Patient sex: M
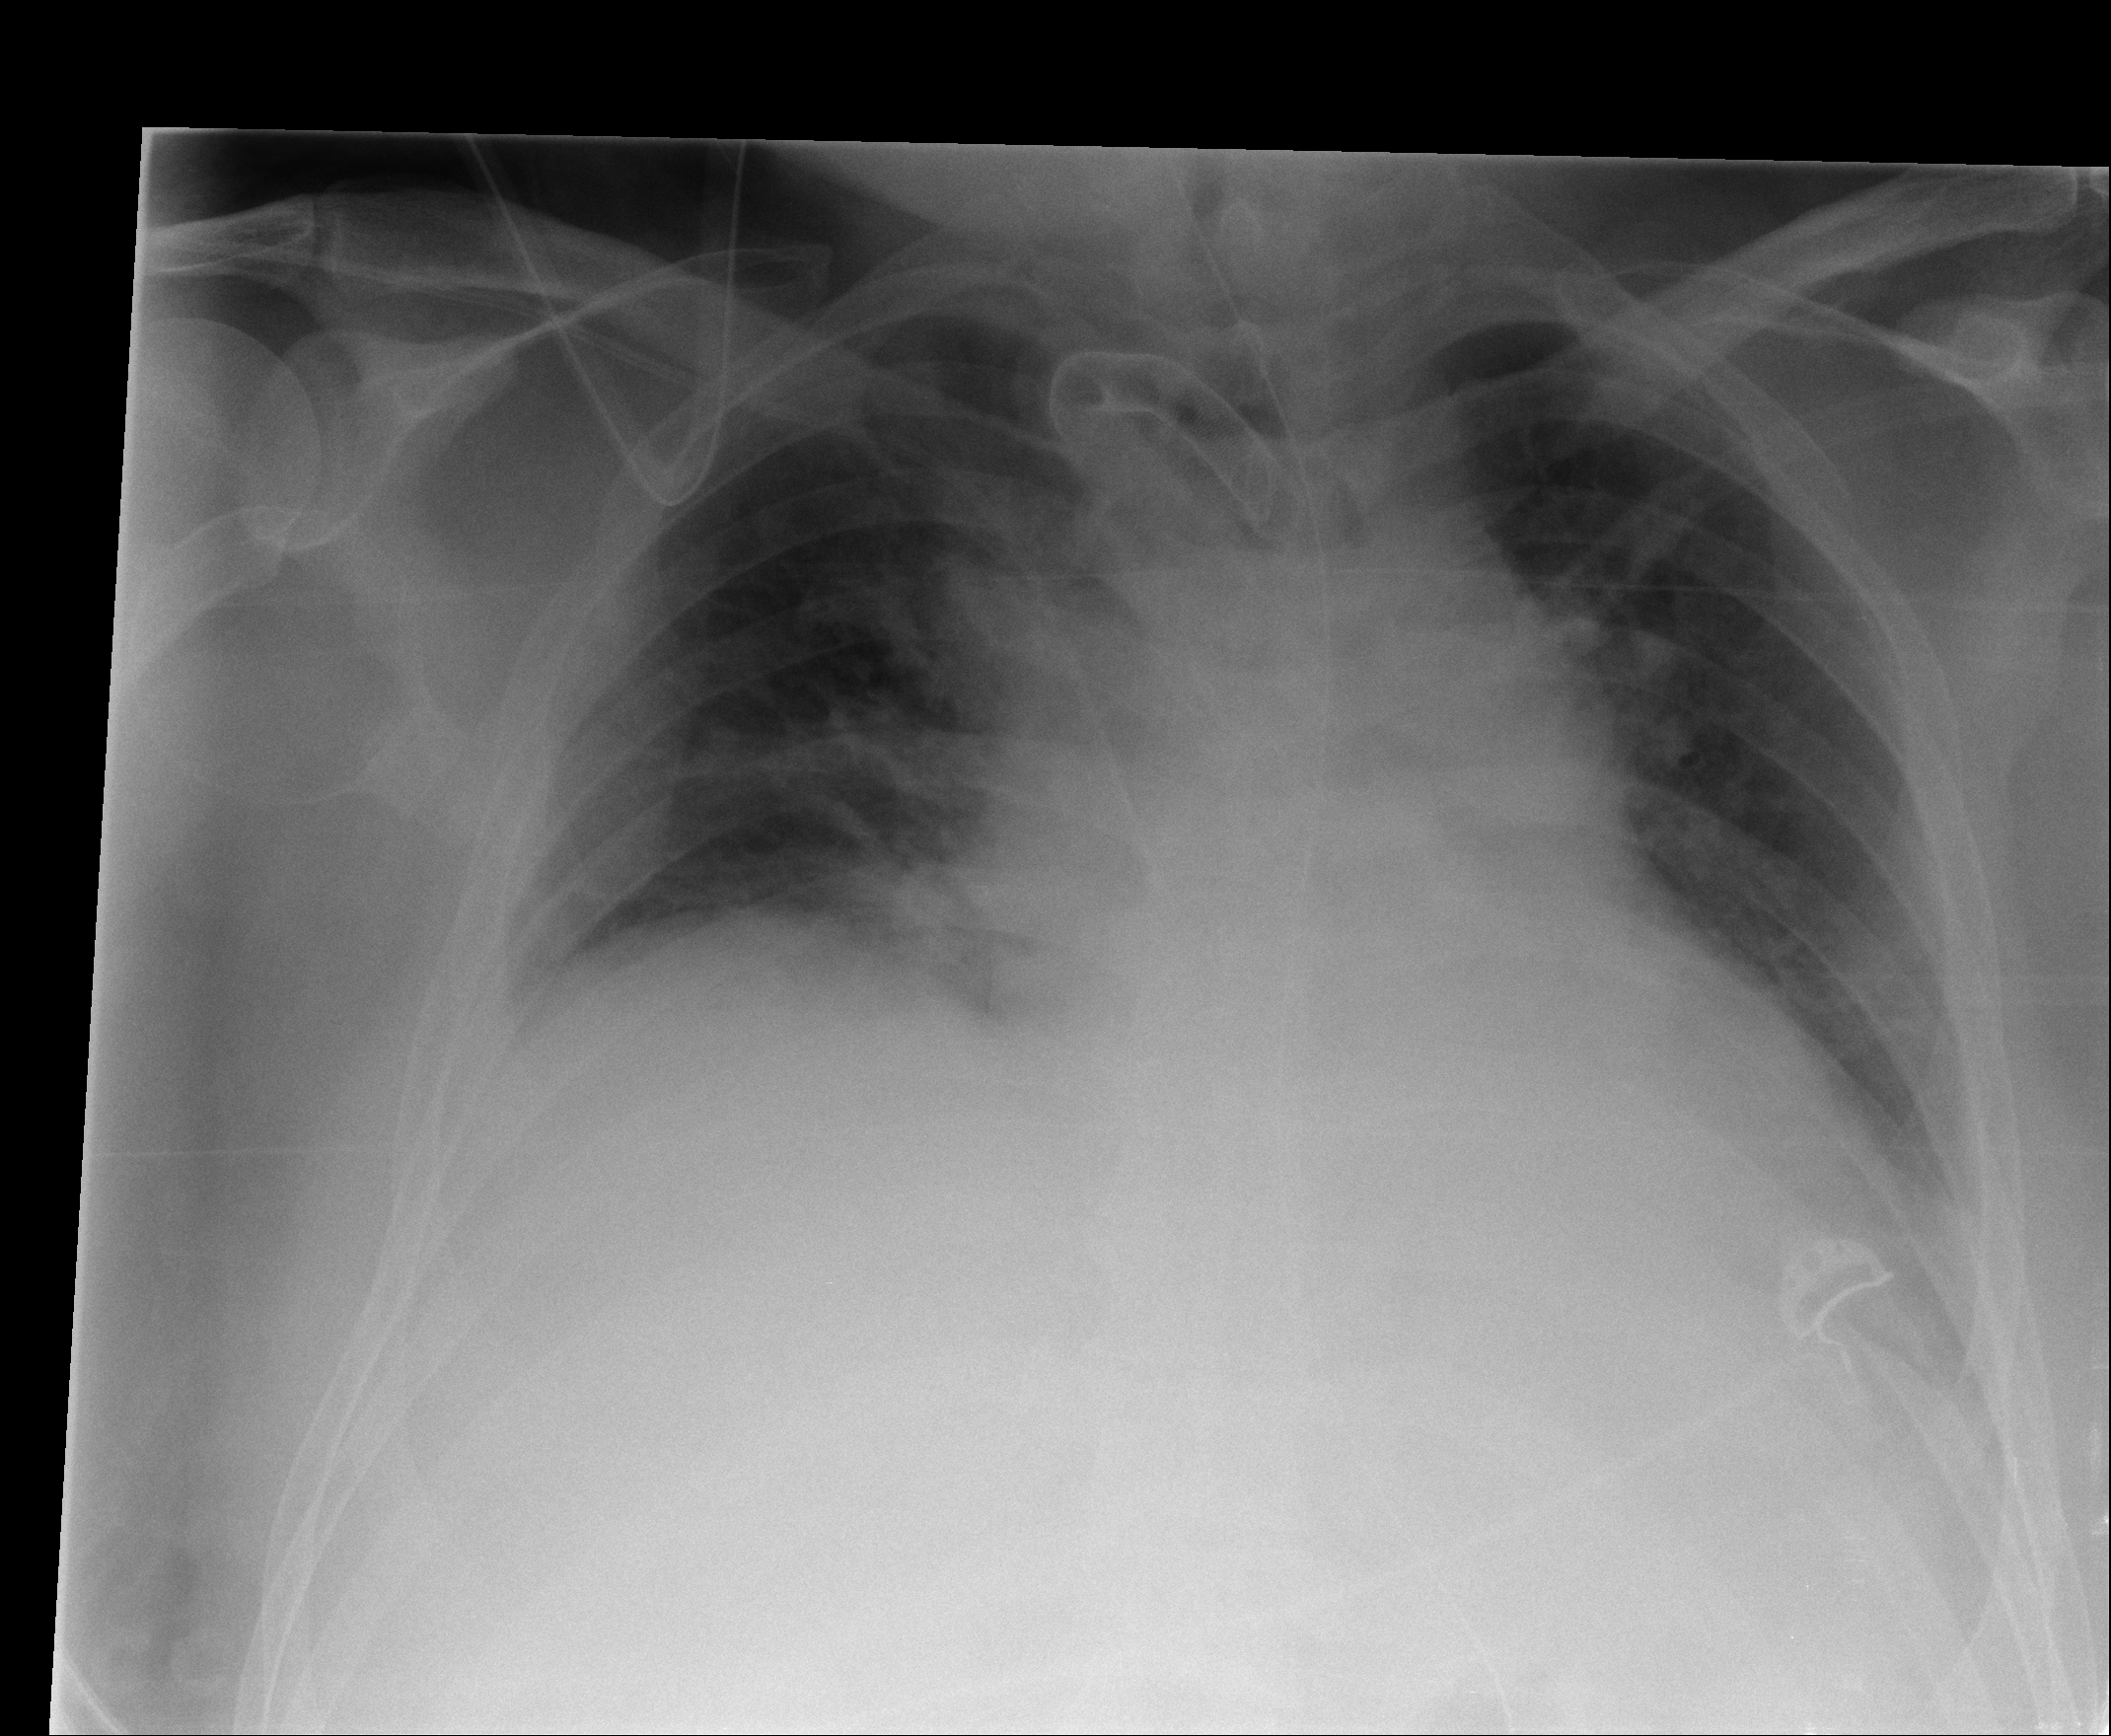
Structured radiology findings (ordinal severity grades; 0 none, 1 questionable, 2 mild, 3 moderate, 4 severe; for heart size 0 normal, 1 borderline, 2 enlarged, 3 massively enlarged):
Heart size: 1
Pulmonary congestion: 3
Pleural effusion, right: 2
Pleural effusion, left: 2
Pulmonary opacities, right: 2
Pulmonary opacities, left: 2
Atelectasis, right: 2
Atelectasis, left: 2